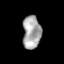
Tissue: prostate
Cell type: T cells
Senescence score: 0.2935
Nuclear area (px): 586
Mean DAPI intensity: 168.208